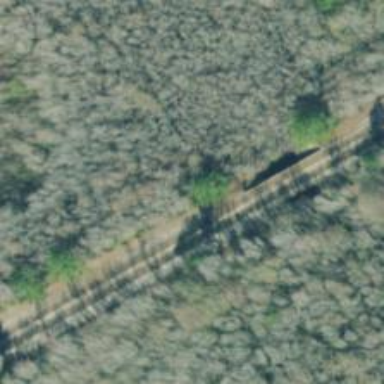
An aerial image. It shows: Railway bridge.